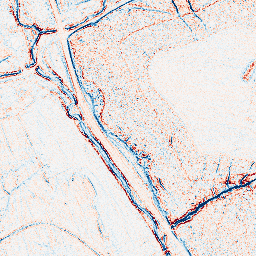
Category: edge_preserving
Decomposition family: bilateral
Decomposition parameters: d: 5
sigma_color: 150
sigma_space: 75
Upsampling method: quintic
Upsampling parameters: scale: 4
Upsampling scale: 4